Brain MRI, t1w sequence, axial 2D slice.
Patient: age 25, sex F, weight 78 kg, height 1.78 m
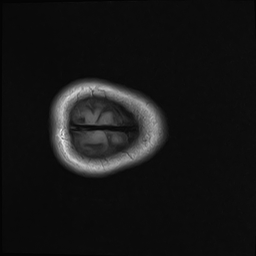